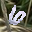
Label: 6